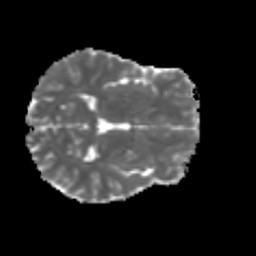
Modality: MD
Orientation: axial
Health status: ill
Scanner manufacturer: siemens
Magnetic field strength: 3 T
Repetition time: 6.7 s
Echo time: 0.1 s